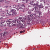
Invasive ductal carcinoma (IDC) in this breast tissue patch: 1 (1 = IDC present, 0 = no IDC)